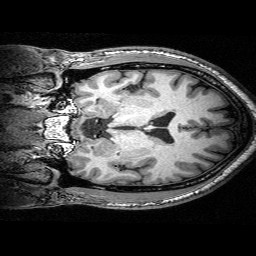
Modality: T1w
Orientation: coronal
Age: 50
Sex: male
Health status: ill
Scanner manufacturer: siemens
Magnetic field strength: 3 T
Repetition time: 0.0025 s
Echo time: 0.00336 s